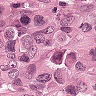
Metastatic tissue present: yes